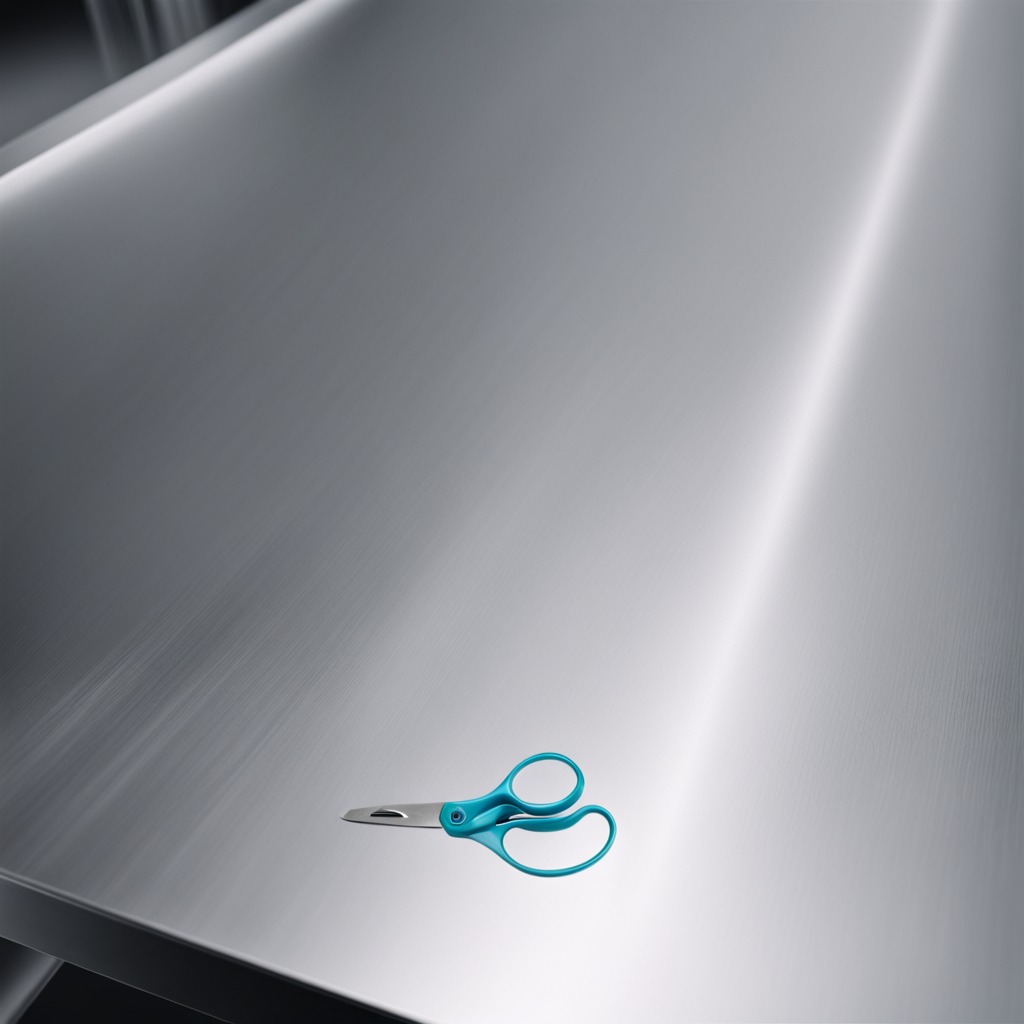
A scissor is lying on the stainless steel table.